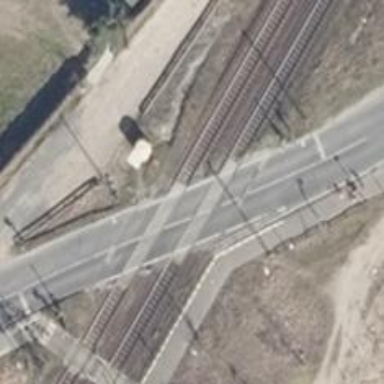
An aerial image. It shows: Level crossing with lights. The barriers at the crossing are of double half type.